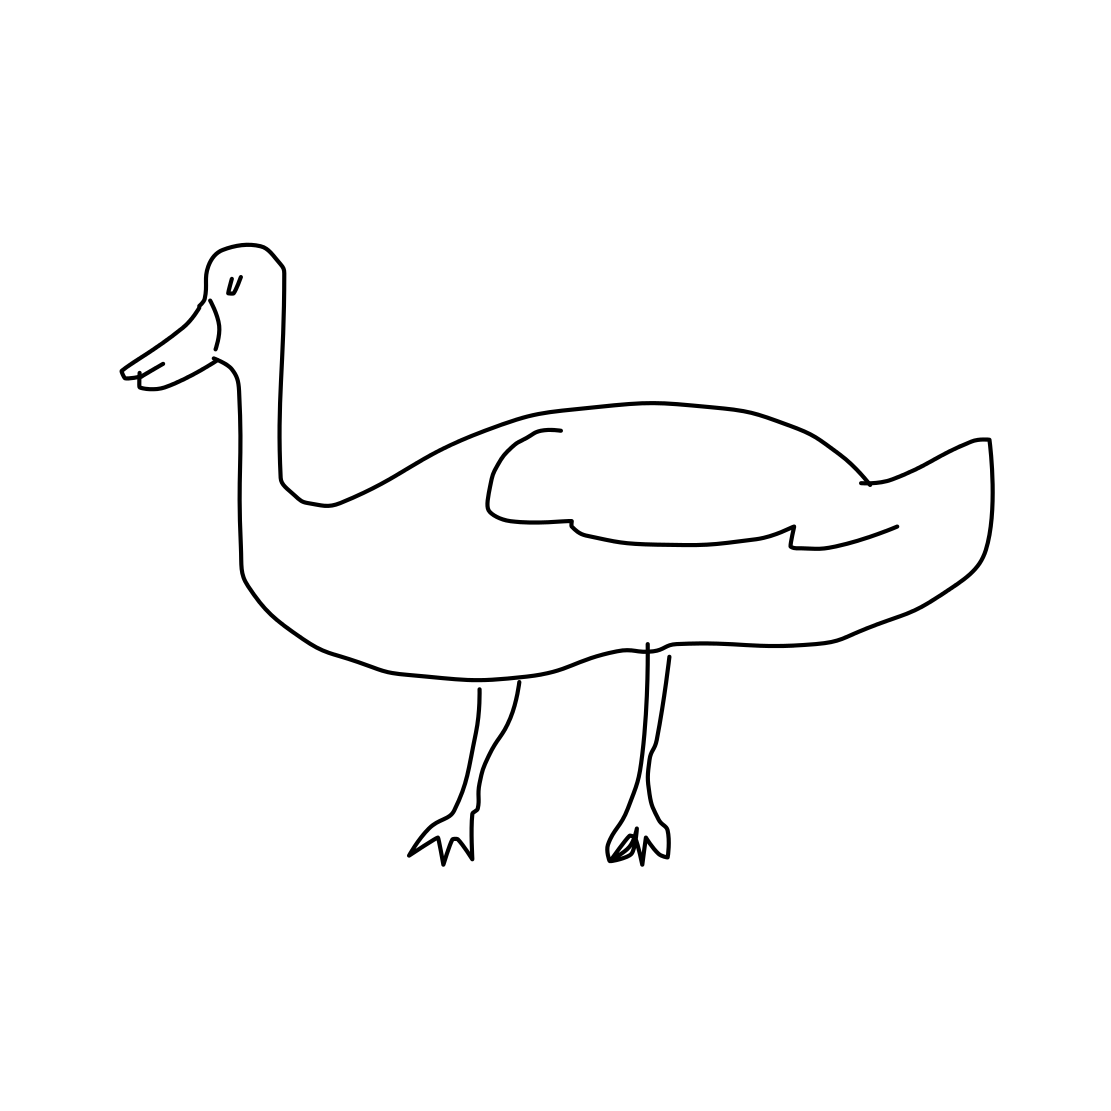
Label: duck